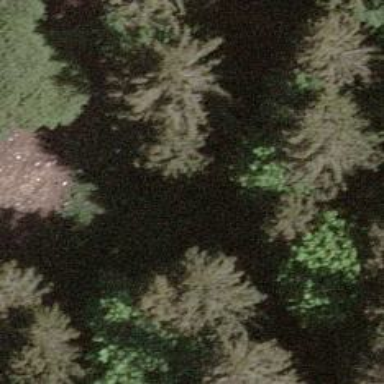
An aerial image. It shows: Single tag "natural: tree."